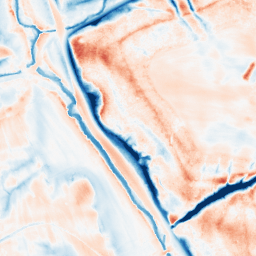
Category: trend_removal
Decomposition family: local_polynomial
Decomposition parameters: window_size: 31
degree: 2
Upsampling method: bicubic
Upsampling parameters: scale: 2
Upsampling scale: 2